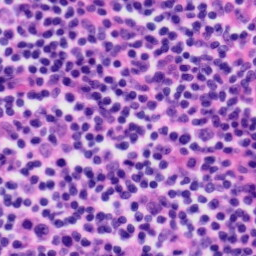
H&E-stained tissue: Tonsil